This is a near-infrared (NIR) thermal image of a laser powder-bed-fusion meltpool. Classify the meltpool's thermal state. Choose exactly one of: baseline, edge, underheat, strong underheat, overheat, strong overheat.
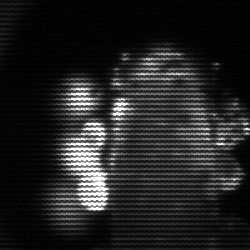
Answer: strong underheat